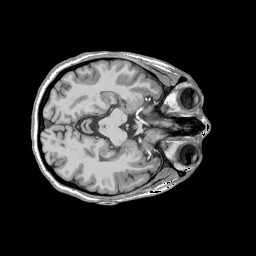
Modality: T1w
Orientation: coronal